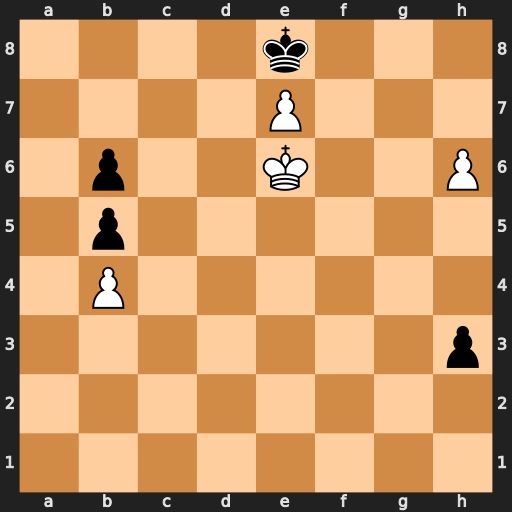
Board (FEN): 4k3/4P3/1p2K2P/1p6/1P6/7p/8/8
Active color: w
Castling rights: -
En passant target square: -
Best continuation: h7 h2 h8=Q#